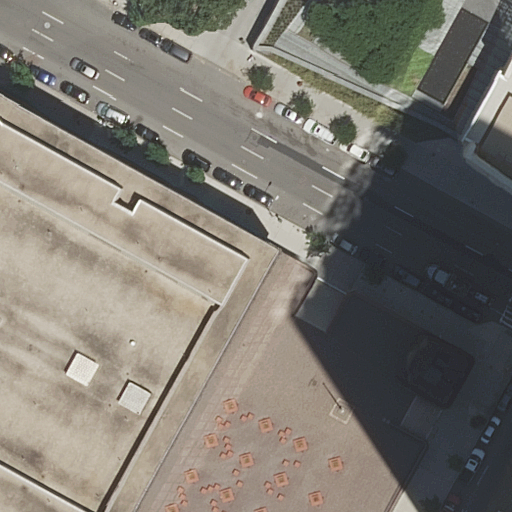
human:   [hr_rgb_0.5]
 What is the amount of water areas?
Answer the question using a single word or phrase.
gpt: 0

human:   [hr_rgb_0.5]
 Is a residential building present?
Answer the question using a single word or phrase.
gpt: yes

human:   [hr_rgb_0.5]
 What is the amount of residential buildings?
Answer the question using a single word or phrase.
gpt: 2

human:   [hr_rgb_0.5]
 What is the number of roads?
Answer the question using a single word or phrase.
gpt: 5

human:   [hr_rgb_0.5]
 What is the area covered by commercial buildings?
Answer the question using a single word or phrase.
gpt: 0m2

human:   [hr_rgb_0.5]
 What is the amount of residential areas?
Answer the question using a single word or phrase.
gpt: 1

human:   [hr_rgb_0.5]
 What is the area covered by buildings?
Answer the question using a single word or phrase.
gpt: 2260m2

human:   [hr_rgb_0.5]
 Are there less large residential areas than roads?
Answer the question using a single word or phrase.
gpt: yes

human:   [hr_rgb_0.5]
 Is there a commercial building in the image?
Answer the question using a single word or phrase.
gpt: no

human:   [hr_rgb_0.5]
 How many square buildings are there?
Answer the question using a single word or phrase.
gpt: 0

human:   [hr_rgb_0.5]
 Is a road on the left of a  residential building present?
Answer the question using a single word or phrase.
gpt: yes

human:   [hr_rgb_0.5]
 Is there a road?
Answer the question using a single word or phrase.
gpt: yes

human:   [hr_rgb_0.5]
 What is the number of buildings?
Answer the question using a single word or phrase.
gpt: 2

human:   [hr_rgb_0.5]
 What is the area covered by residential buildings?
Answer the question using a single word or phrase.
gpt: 2260m2

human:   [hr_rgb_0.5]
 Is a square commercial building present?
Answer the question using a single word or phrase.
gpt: no

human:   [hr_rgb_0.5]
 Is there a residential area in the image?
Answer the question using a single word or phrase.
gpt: yes

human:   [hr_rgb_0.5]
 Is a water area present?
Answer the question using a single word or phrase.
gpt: no

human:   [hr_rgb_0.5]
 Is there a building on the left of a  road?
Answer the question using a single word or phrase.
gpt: yes

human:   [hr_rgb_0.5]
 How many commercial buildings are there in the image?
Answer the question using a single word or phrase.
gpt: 0

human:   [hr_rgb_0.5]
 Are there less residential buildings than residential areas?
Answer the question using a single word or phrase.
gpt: no

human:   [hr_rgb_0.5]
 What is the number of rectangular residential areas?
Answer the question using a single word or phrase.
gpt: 1

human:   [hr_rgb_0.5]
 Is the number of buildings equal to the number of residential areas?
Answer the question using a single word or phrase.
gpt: no

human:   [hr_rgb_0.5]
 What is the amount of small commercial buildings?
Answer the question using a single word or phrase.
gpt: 0

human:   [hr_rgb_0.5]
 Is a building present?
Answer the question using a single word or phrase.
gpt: yes

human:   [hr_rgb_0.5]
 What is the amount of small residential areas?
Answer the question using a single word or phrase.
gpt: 0

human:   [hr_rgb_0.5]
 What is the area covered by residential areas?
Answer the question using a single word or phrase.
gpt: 4420m2

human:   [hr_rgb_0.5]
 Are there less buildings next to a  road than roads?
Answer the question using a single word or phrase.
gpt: yes

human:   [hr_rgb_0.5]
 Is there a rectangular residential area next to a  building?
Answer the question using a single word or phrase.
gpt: yes

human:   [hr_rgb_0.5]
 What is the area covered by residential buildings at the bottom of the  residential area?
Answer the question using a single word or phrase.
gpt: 2260m2

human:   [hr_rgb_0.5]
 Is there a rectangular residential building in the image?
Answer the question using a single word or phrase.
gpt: no

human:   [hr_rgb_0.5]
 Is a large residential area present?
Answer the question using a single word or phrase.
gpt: yes

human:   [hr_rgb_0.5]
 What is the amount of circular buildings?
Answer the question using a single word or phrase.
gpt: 0

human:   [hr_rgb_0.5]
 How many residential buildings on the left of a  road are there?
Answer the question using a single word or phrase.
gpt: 1

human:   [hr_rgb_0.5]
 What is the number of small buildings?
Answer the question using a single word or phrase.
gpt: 0

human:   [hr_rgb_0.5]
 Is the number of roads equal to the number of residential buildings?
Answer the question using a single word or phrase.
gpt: no

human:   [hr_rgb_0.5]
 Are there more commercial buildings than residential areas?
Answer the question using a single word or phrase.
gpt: no

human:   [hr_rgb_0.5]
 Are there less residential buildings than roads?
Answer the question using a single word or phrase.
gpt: yes

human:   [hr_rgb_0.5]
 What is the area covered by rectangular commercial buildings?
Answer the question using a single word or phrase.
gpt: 0m2

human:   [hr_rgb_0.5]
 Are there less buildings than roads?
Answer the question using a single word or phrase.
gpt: yes

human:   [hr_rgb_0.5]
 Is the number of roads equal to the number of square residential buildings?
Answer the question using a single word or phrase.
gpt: no

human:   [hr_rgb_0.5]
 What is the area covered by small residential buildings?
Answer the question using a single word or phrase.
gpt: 0m2

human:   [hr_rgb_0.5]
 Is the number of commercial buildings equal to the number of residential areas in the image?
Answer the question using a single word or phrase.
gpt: no

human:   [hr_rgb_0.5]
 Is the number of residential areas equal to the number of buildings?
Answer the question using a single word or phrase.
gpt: no

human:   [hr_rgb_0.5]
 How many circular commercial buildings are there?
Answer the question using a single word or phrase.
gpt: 0

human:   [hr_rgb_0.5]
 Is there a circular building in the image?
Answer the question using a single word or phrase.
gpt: no

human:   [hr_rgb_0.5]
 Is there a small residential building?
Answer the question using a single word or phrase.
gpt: no

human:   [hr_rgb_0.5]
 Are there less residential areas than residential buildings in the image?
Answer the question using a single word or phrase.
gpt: yes

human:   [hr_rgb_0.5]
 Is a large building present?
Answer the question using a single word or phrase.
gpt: yes

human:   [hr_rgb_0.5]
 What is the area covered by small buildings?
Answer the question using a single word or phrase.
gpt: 0m2

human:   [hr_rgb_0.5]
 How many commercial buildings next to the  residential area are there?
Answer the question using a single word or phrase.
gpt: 0

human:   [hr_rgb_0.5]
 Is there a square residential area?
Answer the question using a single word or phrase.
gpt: no

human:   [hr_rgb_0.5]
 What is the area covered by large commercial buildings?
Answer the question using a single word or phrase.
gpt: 0m2

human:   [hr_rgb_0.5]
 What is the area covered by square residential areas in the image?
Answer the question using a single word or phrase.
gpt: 0m2

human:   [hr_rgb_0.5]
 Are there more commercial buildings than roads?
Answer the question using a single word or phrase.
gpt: no

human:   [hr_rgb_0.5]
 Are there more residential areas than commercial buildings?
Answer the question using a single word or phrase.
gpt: yes

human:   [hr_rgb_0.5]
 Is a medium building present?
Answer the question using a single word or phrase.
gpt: no

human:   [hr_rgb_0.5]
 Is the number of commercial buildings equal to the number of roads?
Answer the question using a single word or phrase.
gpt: no

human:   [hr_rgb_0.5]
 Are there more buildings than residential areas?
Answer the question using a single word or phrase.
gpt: yes

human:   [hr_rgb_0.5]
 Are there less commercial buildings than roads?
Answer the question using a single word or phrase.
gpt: yes

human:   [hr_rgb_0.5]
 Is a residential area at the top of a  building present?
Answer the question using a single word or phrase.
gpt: yes

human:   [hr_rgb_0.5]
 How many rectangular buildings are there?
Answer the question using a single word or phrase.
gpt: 0

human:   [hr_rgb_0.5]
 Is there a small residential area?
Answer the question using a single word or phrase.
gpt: no

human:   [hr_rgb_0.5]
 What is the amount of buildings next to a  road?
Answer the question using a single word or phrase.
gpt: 2

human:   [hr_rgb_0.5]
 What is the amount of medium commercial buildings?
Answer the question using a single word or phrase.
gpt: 0